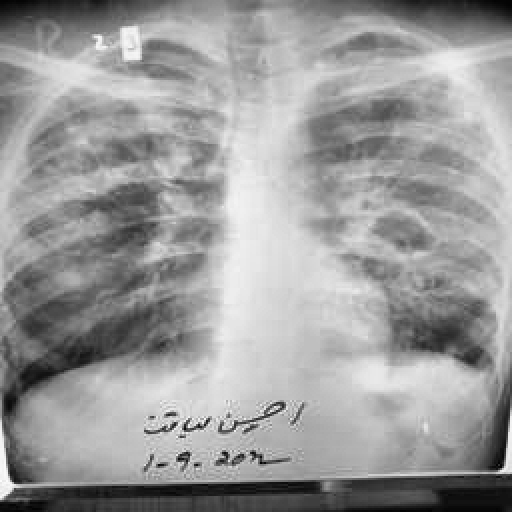
Finding: TUBERCULOSIS